Field crop: maize
Growth stage: 2
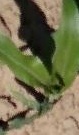
Species: maize